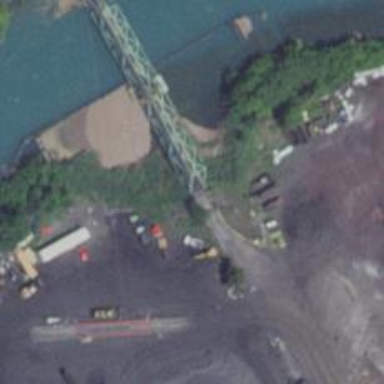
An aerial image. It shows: Abandoned railway service road with movable bascule bridge.